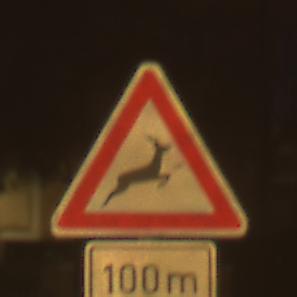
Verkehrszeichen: WildwechselLinks
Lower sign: Entfernungsangaben1
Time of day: Night
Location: Outdoor (Urban)
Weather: Clear
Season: NotSpecified
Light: Artificial